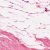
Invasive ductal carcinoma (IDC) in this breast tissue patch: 0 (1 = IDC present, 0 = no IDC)